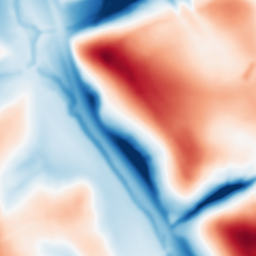
Category: multiscale
Decomposition family: dog_multiscale
Decomposition parameters: sigma_ratio: 1.6
n_scales: 6
base_sigma: 2
Upsampling method: linear_exact
Upsampling parameters: scale: 8
Upsampling scale: 8